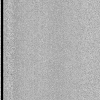
Atmospheric dust classification: dusty